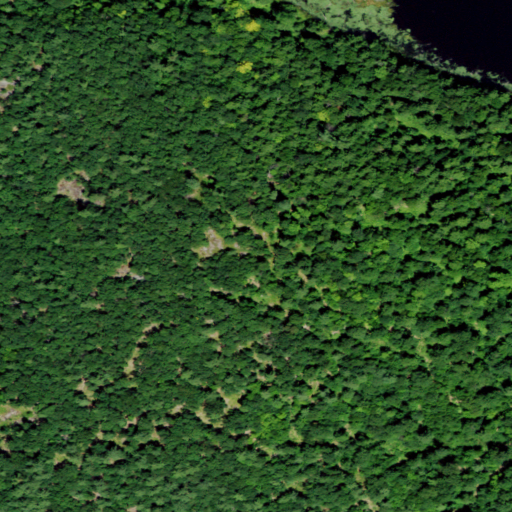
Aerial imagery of mountain in New York named Constitution Mountain containing deciduous forest, evergreen forest, mixed forest, open water, grassland, and herbaceous wetlands